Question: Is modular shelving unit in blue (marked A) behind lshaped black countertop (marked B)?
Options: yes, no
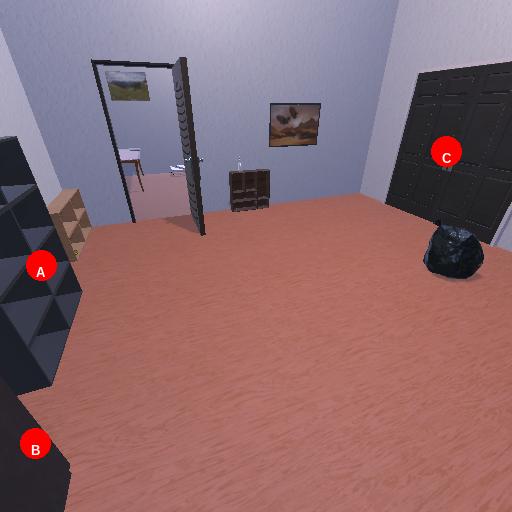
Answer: yes